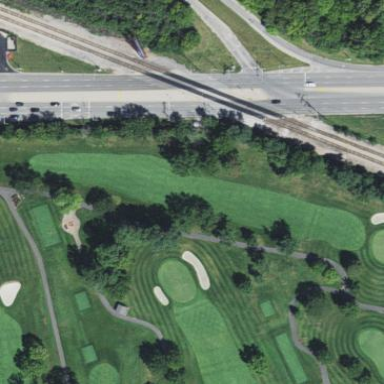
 part of golf course fairway. It is used for the sport of golf."